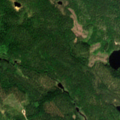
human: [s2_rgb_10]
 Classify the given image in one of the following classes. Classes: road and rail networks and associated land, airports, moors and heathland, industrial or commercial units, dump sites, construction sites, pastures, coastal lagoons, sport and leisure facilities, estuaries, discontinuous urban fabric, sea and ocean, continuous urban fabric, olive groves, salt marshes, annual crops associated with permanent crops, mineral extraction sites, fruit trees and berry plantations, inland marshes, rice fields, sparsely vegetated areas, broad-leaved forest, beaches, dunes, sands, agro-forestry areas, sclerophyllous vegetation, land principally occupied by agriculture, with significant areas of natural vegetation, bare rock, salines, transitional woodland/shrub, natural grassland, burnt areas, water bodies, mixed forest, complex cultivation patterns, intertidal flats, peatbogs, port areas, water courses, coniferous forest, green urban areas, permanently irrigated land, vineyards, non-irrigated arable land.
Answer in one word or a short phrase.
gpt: coniferous forest